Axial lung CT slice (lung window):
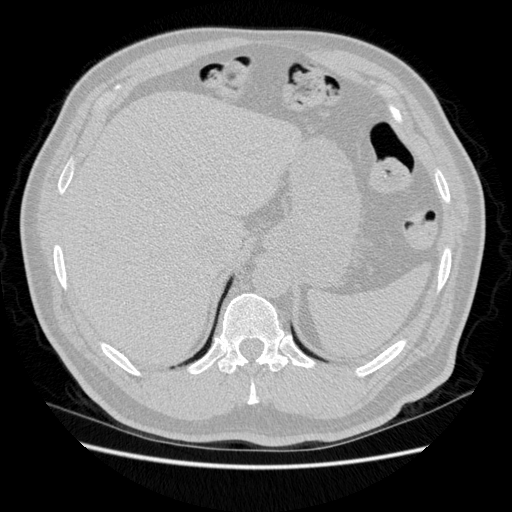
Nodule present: no